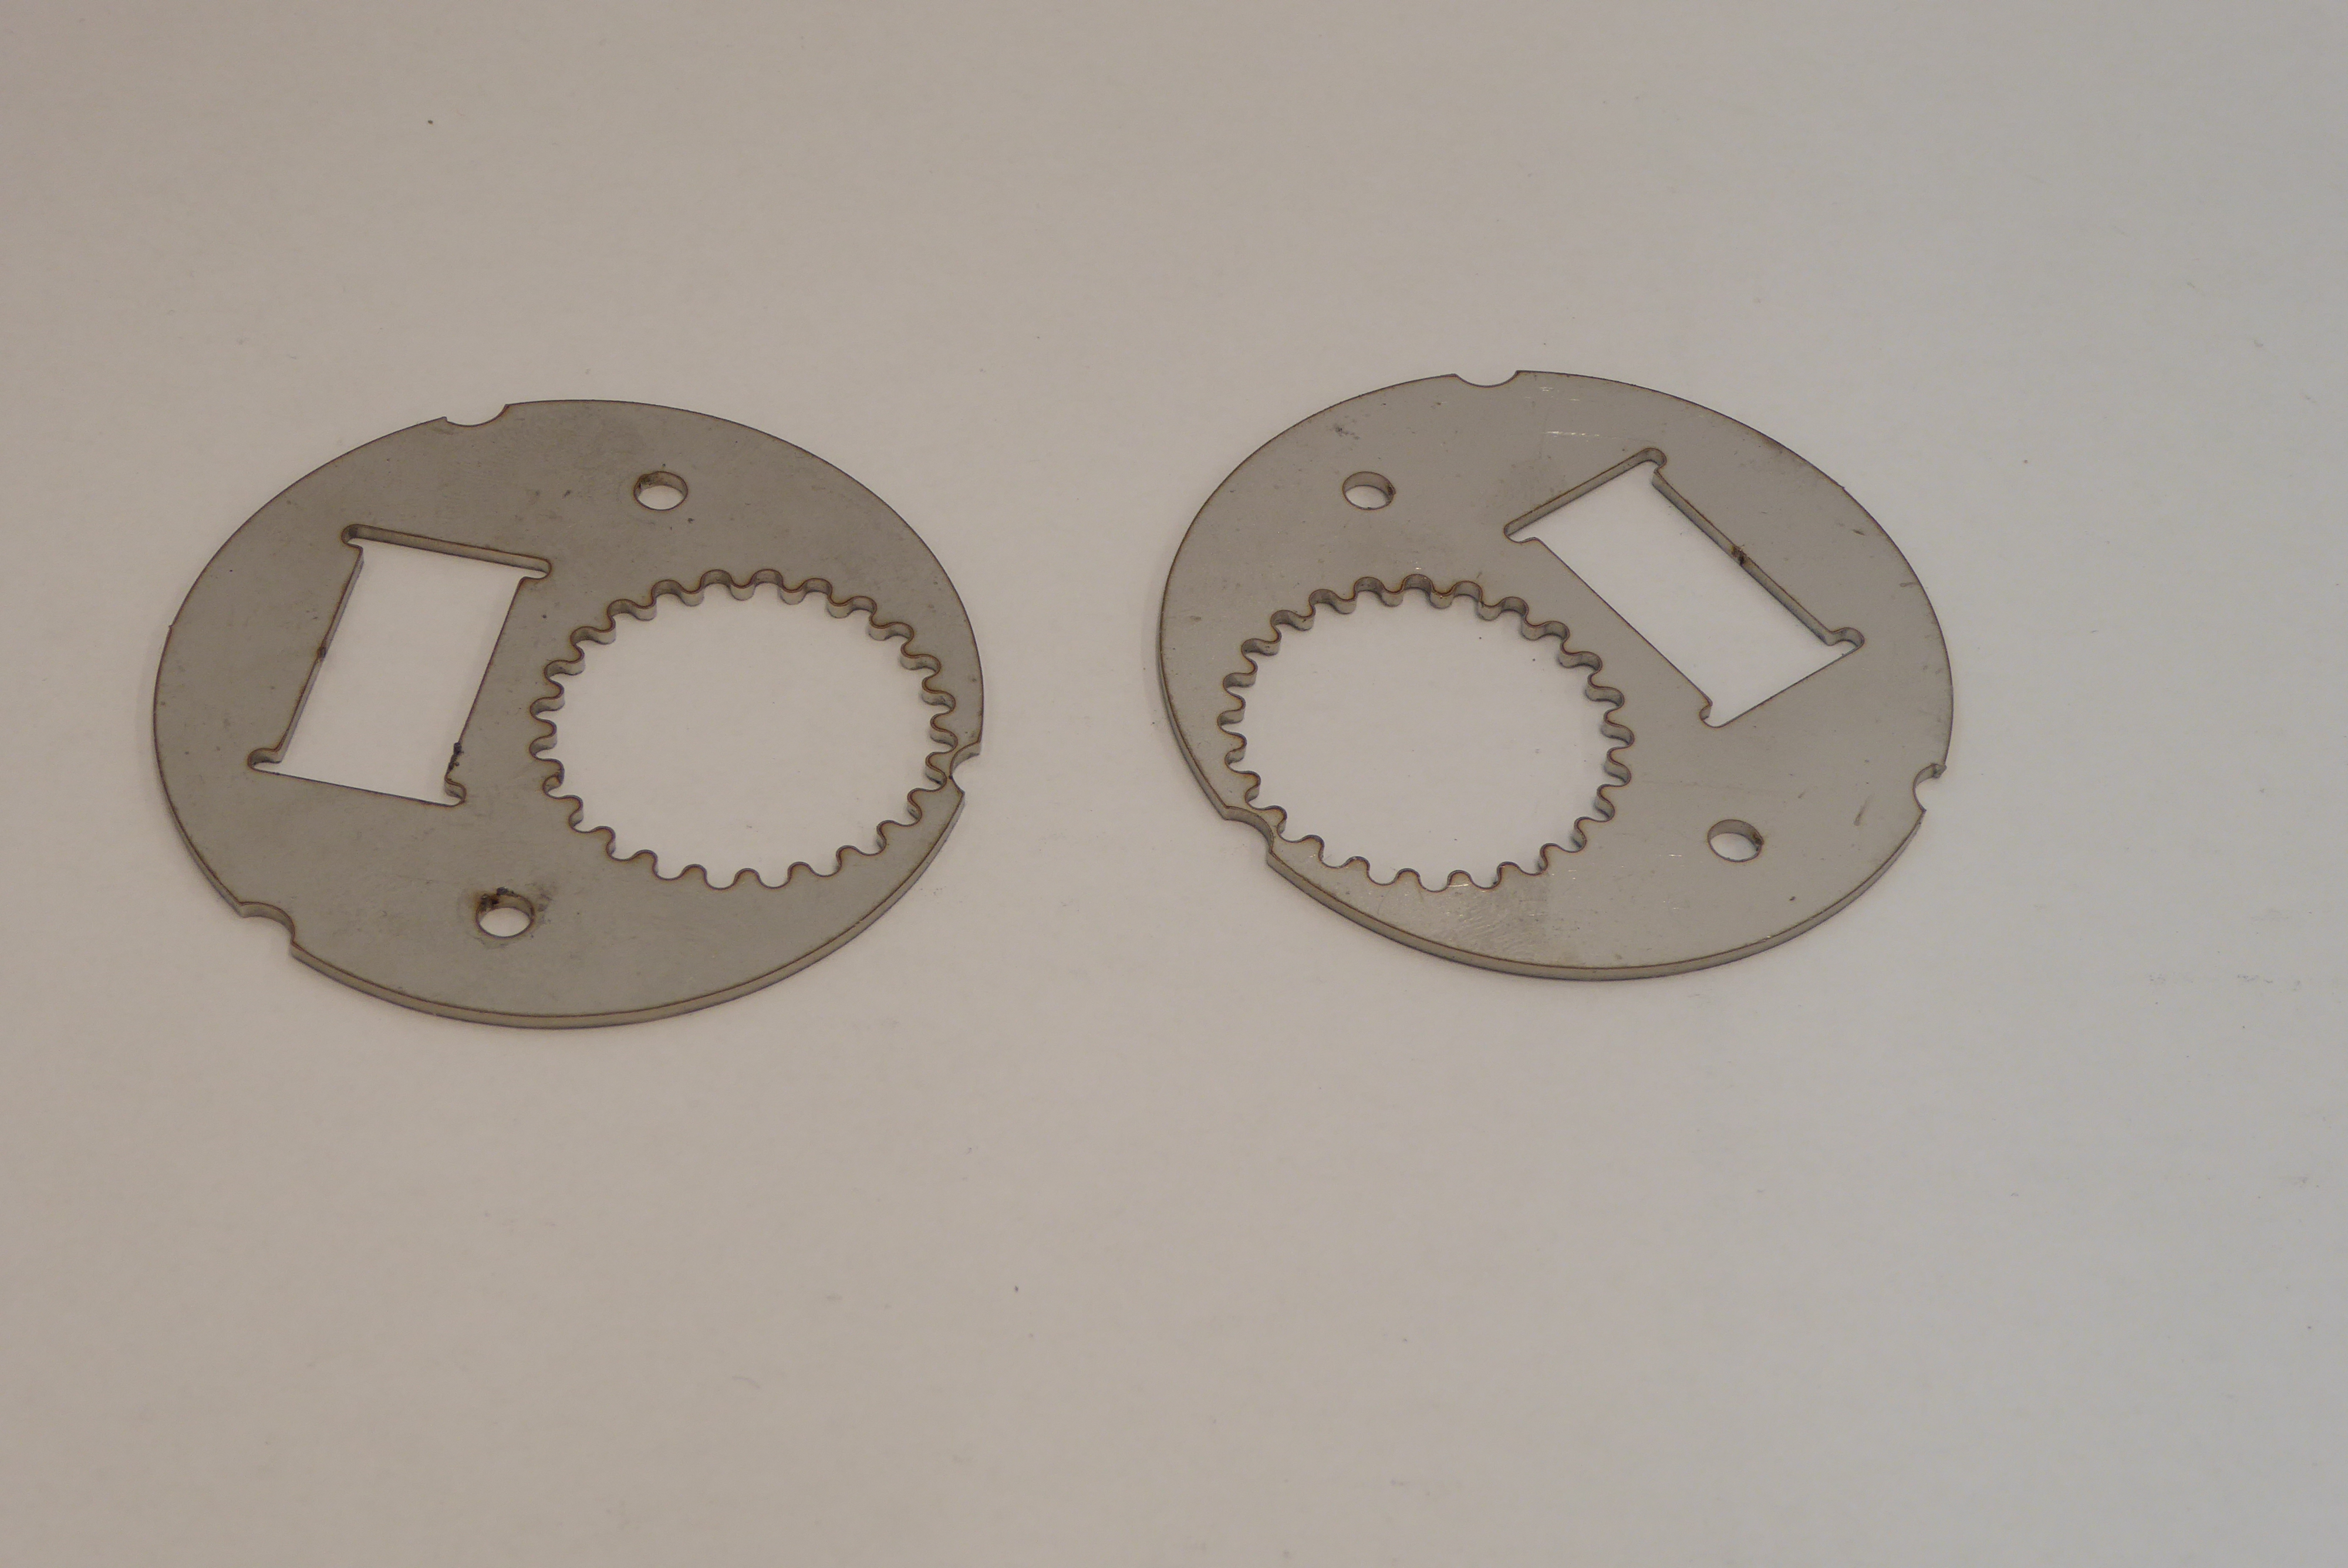
Label: Bottle Opener - Inlay